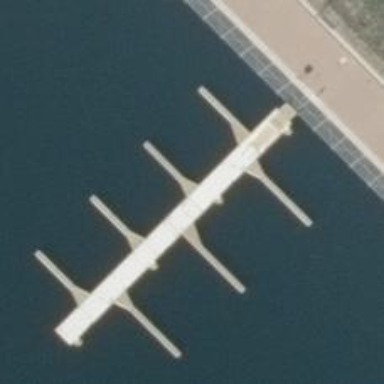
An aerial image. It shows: Man-made pier.